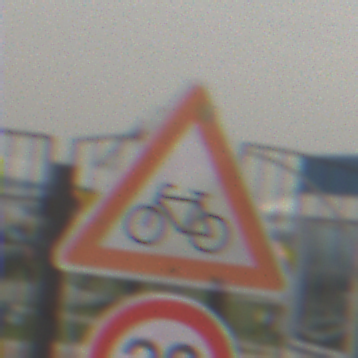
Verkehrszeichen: RadverkehrRechts
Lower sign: Geschwindigkeit20
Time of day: MorningAfternoon
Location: Outdoor (Suburban)
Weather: Overcast
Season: NotSpecified
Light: Natural